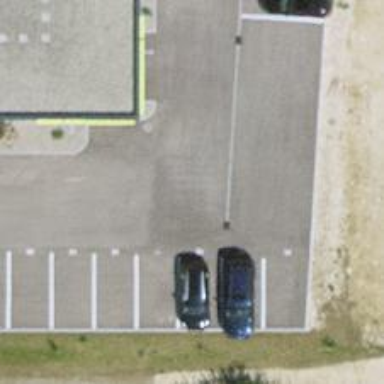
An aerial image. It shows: Asphalt parking aisle road.